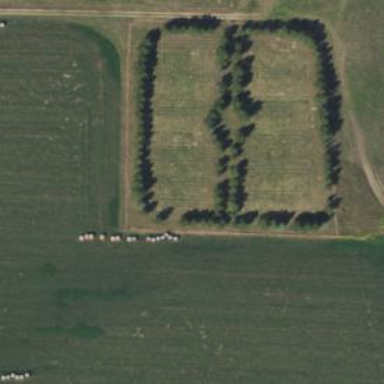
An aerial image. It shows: Pet cemetery.